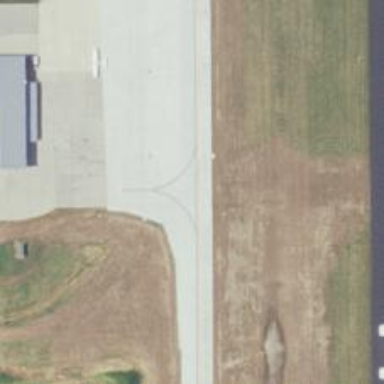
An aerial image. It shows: View of taxiway at the airport.